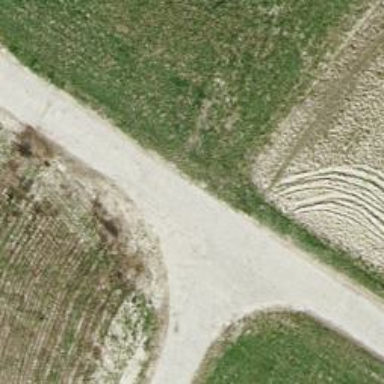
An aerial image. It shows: Well-maintained track road with grade 1 tracktype.